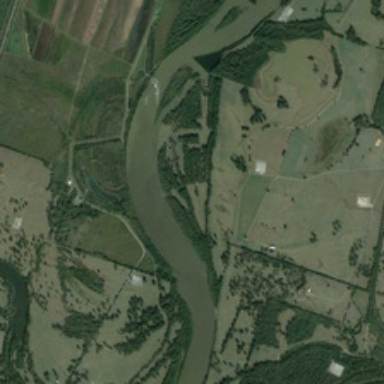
Many green plants and farmlands are in two sides of a curved river .